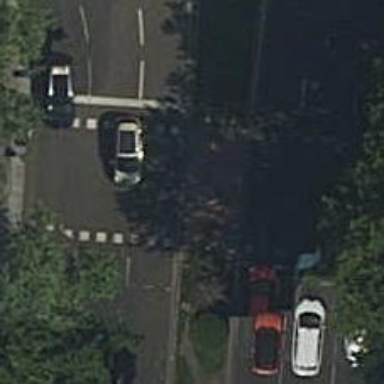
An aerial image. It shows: Kerb barrier.